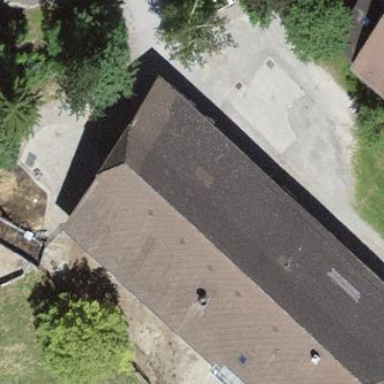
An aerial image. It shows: Farm building.